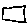
Label: square